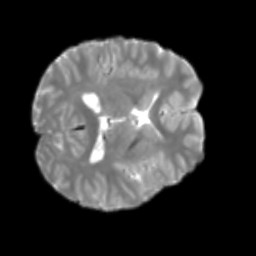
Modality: T2w
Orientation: axial
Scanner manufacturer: siemens
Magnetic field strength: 3 T
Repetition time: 4 s
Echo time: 0.0594 s